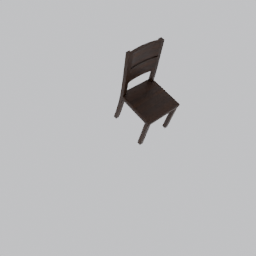
Label: furniture